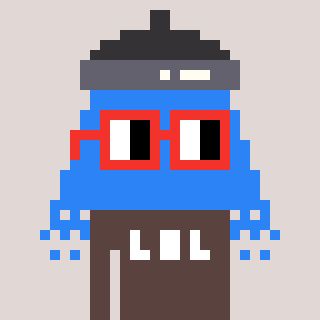
a pixel art character with square red glasses, a shower-shaped head and a darkbrown-colored body on a warm background